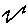
Label: zigzag